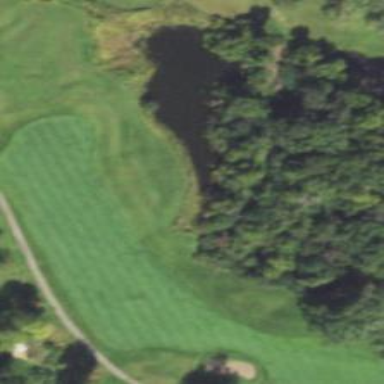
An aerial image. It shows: Water hazard on golf course.